【题型】解答题　【知识点】平面几何　【难度】easy
如图，在平面直角坐标系中，直线 \(y = kx + b\) 分别与 \(x\) 轴负半轴交于点 \(A\)，与 \(y\) 轴的正半轴交于点 \(B\)，\(\odot P\) 经过点 \(A\)、点 \(B\)（圆心 \(P\) 在 \(x\) 轴负半轴上），已知 \(AB = 10\)，\(AP = \dfrac{25}{4}\)。

\noindent (1) 求点 \(P\) 到直线 \(AB\) 的距离；

\noindent (2) 求直线 \(y = kx + b\) 的解析式；

\noindent (3) 在 \(\odot P\) 上是否存在点 \(Q\)，使得四边形 \(APBQ\) 为菱形？若存在，请求出点 \(Q\) 的坐标；若不存在，请说明理由。
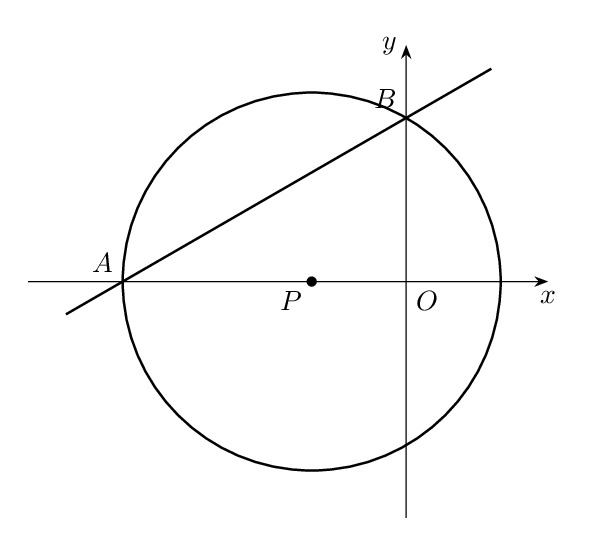
【解答】
\noindent 【详解】（1）解：作 \(PC \)垂直\(AB\) 于点 \(C\)。

\noindent \(\therefore AC = \dfrac{1}{2}AB = \dfrac{1}{2} \times 10 = 5\)，

\noindent \(\therefore PC = \sqrt{PA^2 - AC^2} = \sqrt{\left(\dfrac{25}{4}\right)^2 - 5^2} = \dfrac{15}{4}\)；

\noindent （2）解：\(\because \triangle APC \backsim \triangle ABO\)，

\noindent \(\therefore \dfrac{PC}{OB} = \dfrac{AP}{AB}\)，即 \(\dfrac{\dfrac{15}{4}}{OB} = \dfrac{\dfrac{25}{4}}{10}\)，

\noindent \(\therefore OB = 6\)，

\noindent \(\therefore OA = \sqrt{AB^2 - OB^2} = \sqrt{10^2 - 6^2} = 8\)，

\noindent \(\therefore A(-8,0)\)，\(B(0,6)\)，

\noindent \(\therefore \begin{cases} -8k + b = 0 \\ b = 6 \end{cases}\)，

\noindent \(\therefore \begin{cases} k = \dfrac{3}{4} \\ b = 6 \end{cases}\)，

\noindent \(\therefore\) 直线 \(AB\) 的解析式为 \(y = \dfrac{3}{4}x + 6\)。

\noindent （3）解：当四边形 \(APBQ\) 为菱形时，延长 \(PC\) 交 \(\odot P\) 于点 \(Q\)，如图，则 \(PC = CQ\)。

\noindent \(\because PC = \dfrac{15}{4}\)，\(CQ = PQ - PC = \dfrac{25}{4} - \dfrac{15}{4} = \dfrac{5}{2}\)，

\noindent \(\therefore PC \neq CQ\)，

\noindent 综上所述，\(\odot P\) 上不存在点 \(Q\)，使四边形 \(APBQ\) 为菱形。
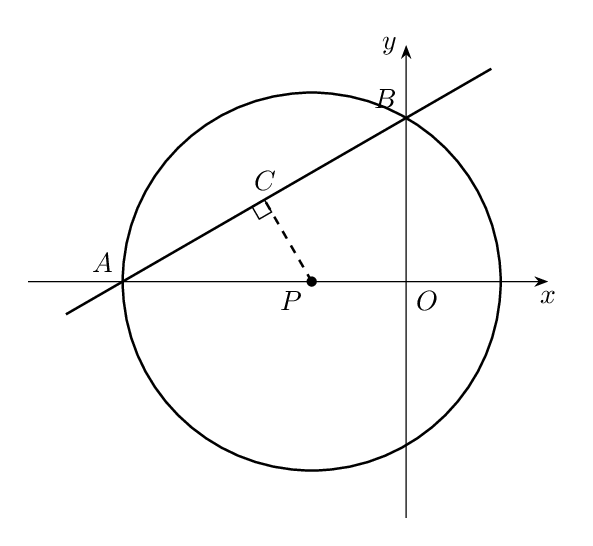
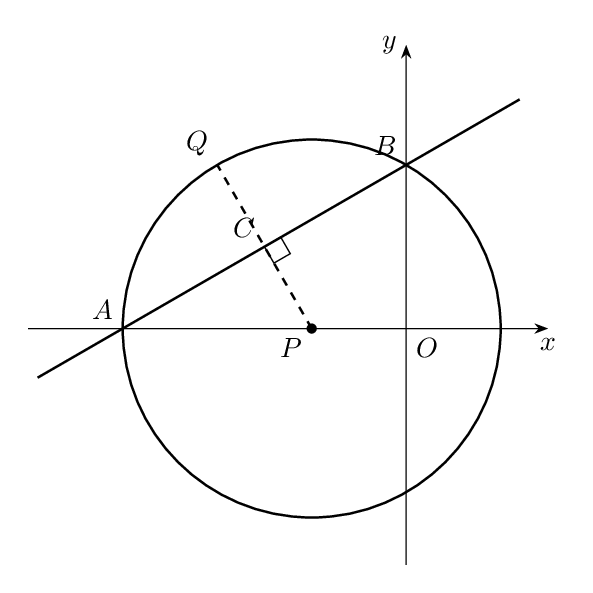